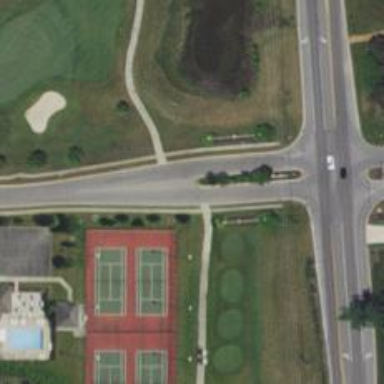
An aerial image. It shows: Path for both roads and golfers.